Field crop: maize
Growth stage: 1
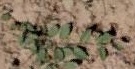
Species: convolvulus